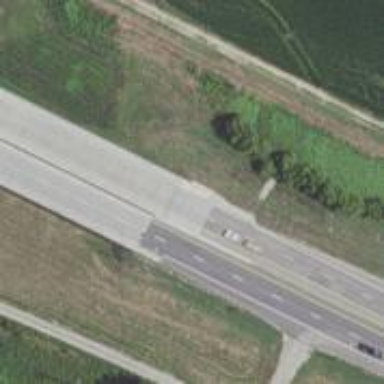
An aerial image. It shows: Trunk highway bridge.